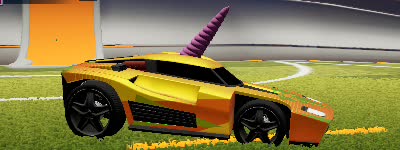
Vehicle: breakout